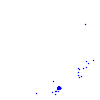
Particle: kaon